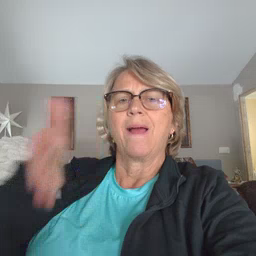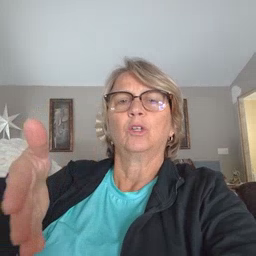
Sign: after